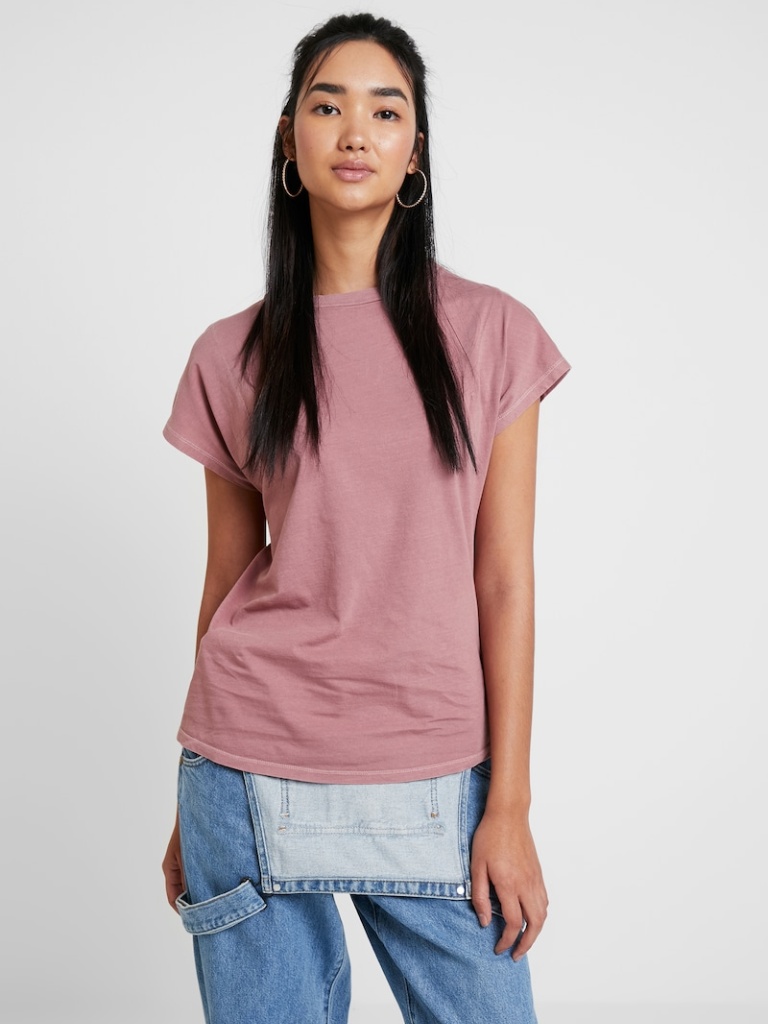
cotton relaxed short sleeve hip length Untucked crew t-shirt